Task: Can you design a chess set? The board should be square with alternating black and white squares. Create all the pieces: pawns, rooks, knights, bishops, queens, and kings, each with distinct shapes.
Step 4271:
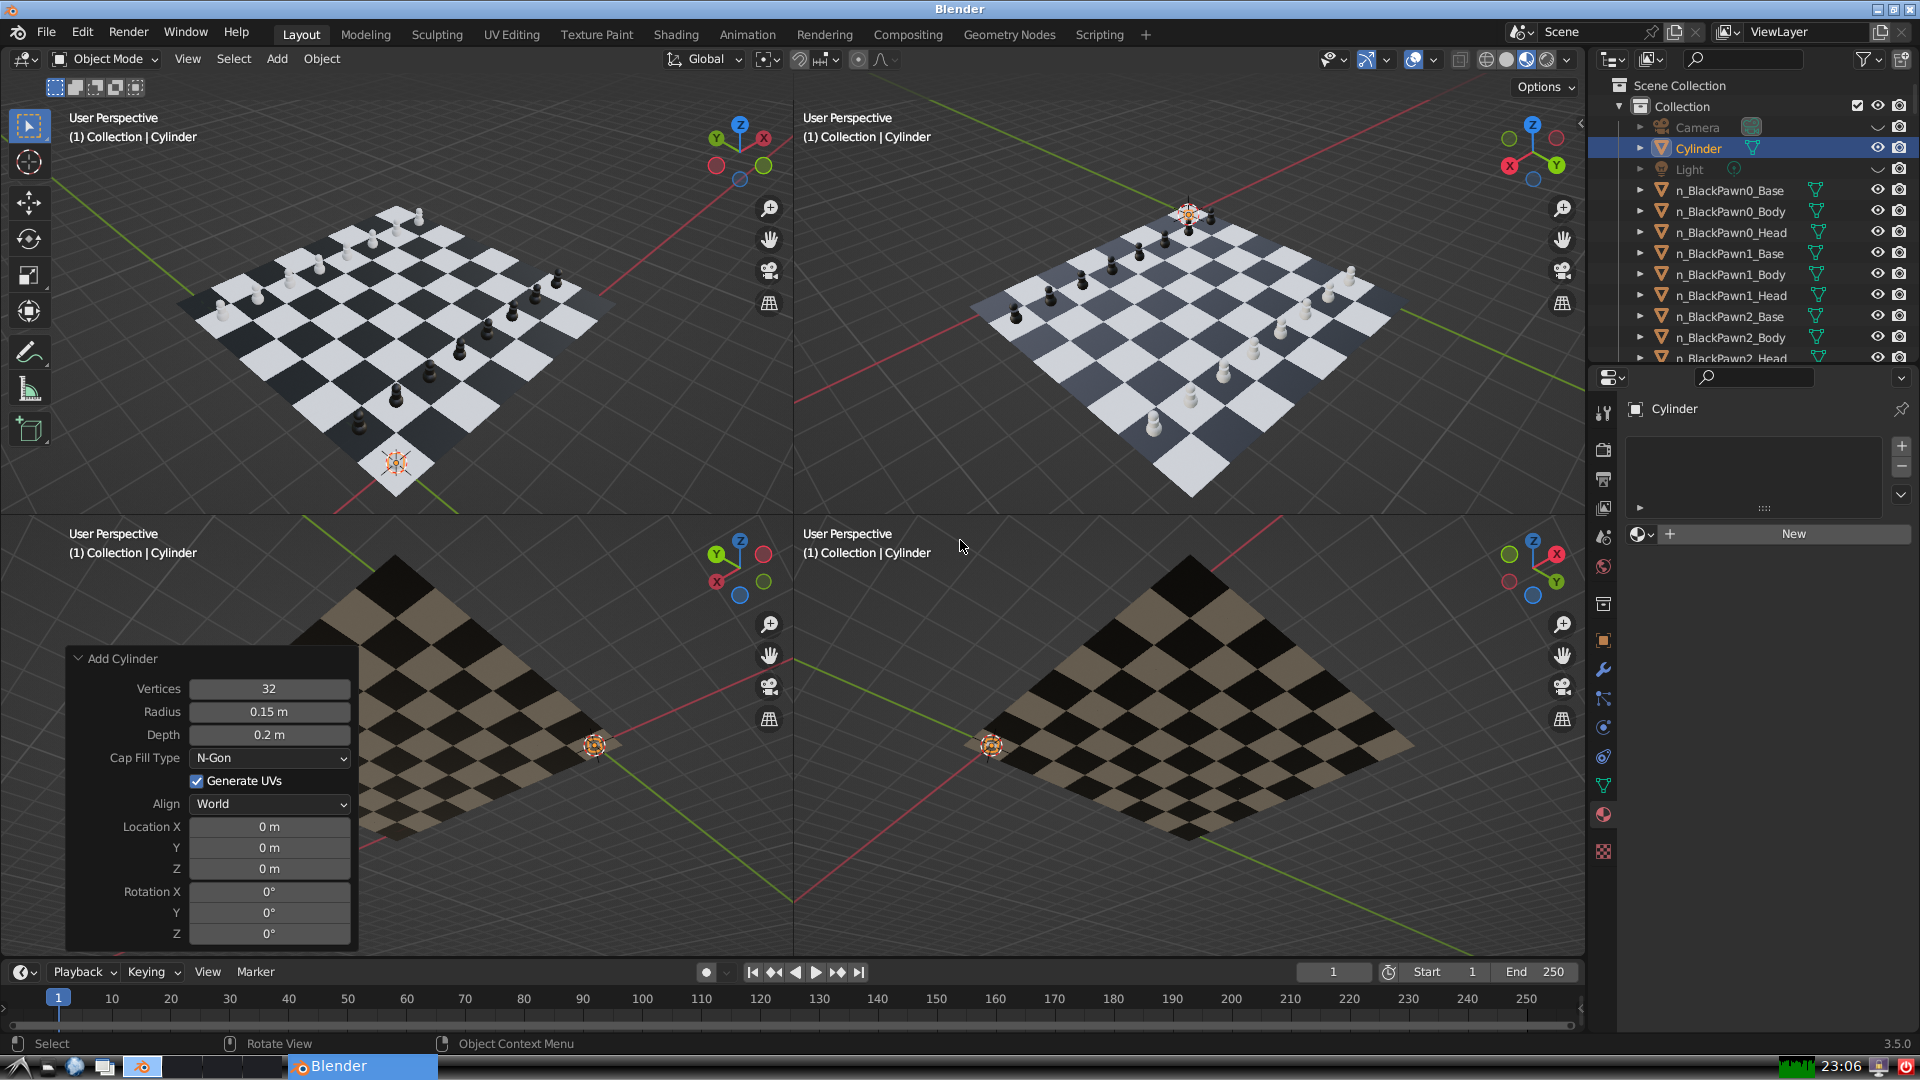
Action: {"key_press": ['Ctrl, Home']}